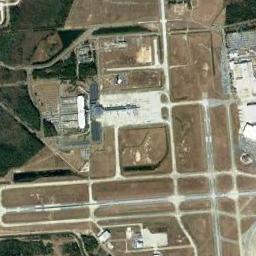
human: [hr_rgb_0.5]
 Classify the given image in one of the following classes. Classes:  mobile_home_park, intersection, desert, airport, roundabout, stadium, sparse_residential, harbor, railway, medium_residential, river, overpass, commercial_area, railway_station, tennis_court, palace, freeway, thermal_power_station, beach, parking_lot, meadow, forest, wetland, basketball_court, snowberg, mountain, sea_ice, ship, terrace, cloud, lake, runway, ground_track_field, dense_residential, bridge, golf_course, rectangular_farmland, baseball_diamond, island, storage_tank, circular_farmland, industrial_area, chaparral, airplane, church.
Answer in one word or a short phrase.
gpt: airport